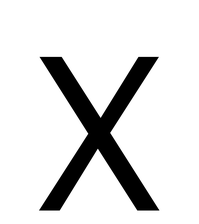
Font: Poppins-Light